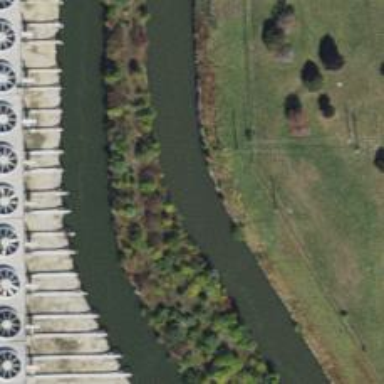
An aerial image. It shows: Canal.